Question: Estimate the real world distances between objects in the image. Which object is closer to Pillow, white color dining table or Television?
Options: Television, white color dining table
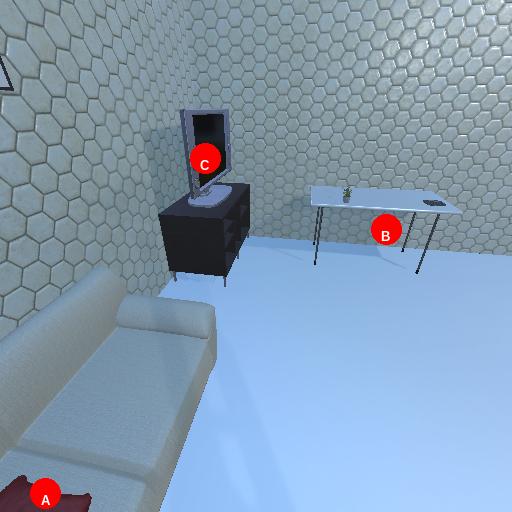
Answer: Television